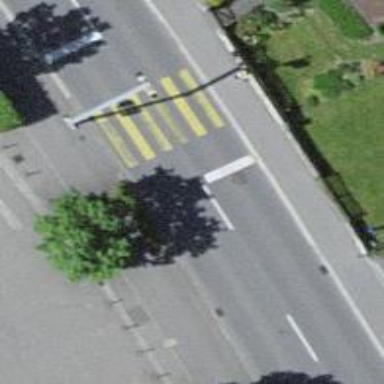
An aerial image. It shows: Road with traffic signals.